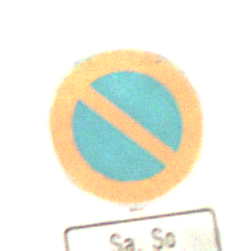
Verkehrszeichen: EingeschraenktesHalteverbot
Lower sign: ZeitangabenMitBeschraenkungAufWochentage9
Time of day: Midday
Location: Outdoor (Beach)
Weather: PartlyCloudy
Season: NotSpecified
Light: Natural